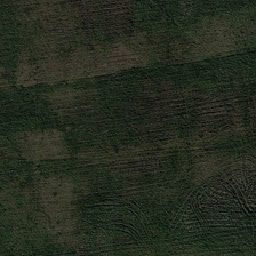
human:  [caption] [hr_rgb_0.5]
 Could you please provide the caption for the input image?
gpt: The turf here is a bit worn.

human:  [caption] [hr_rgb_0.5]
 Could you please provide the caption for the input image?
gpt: The grass here has scratches.

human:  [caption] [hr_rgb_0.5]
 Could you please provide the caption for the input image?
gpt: The grass here is slightly worn.

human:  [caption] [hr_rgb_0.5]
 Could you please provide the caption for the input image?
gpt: The territory here has been slightly worn out.

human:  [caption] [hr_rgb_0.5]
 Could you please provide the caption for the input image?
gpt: There are scratches in the grass here.